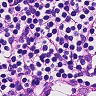
Metastatic tissue present: no